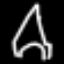
Label: The Eiffel Tower